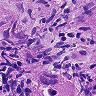
Metastatic tissue present: yes